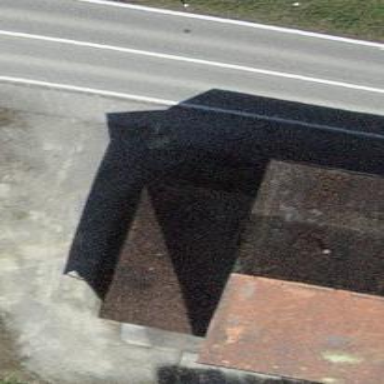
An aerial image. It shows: View of roof of building.